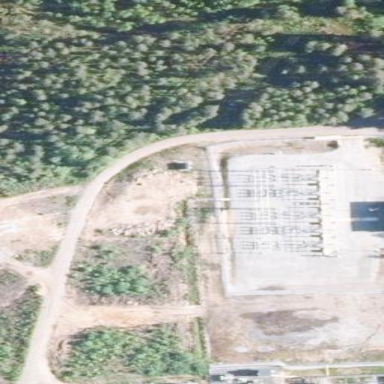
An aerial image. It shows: Power substation with transmission level designation. It is enclosed by fence.